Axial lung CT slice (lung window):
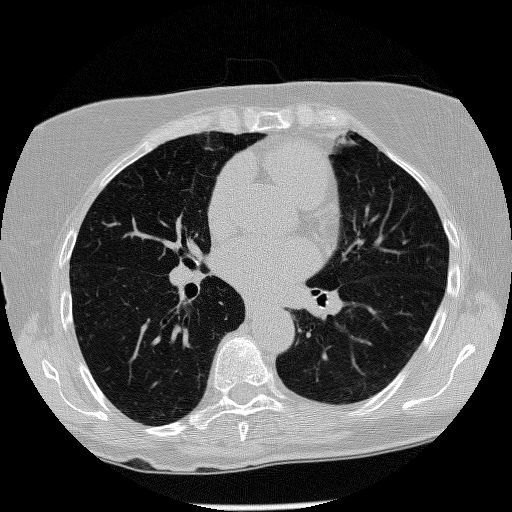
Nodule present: no